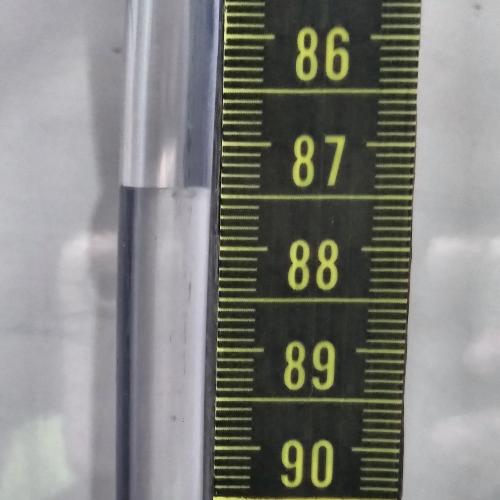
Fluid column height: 87.4 cm